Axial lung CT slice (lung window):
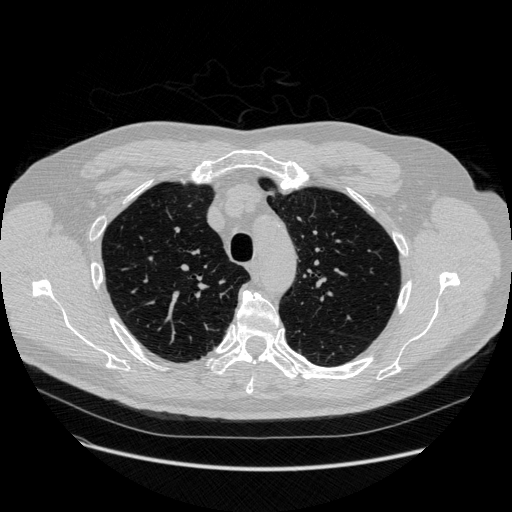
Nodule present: no